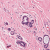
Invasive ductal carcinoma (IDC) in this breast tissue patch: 0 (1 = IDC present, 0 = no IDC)